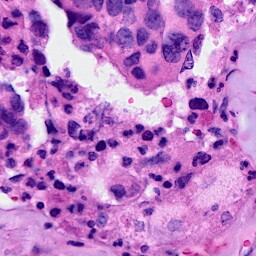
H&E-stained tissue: Breast